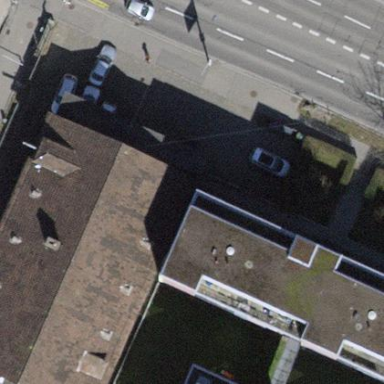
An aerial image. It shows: Building used as car repair shop.